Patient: sex M, age 45
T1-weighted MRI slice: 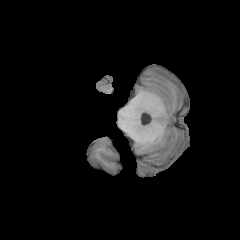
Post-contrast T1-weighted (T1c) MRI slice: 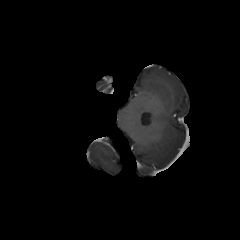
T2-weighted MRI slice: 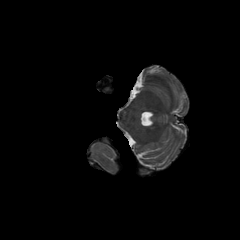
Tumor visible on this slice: no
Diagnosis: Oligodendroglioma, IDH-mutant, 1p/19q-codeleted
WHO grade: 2